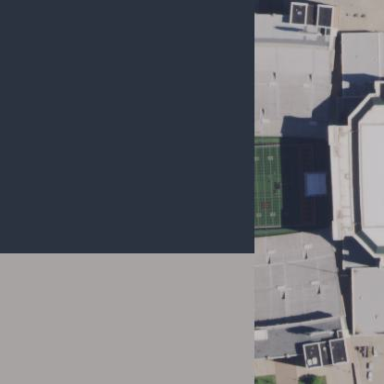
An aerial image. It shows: Stadium used for American football matches.